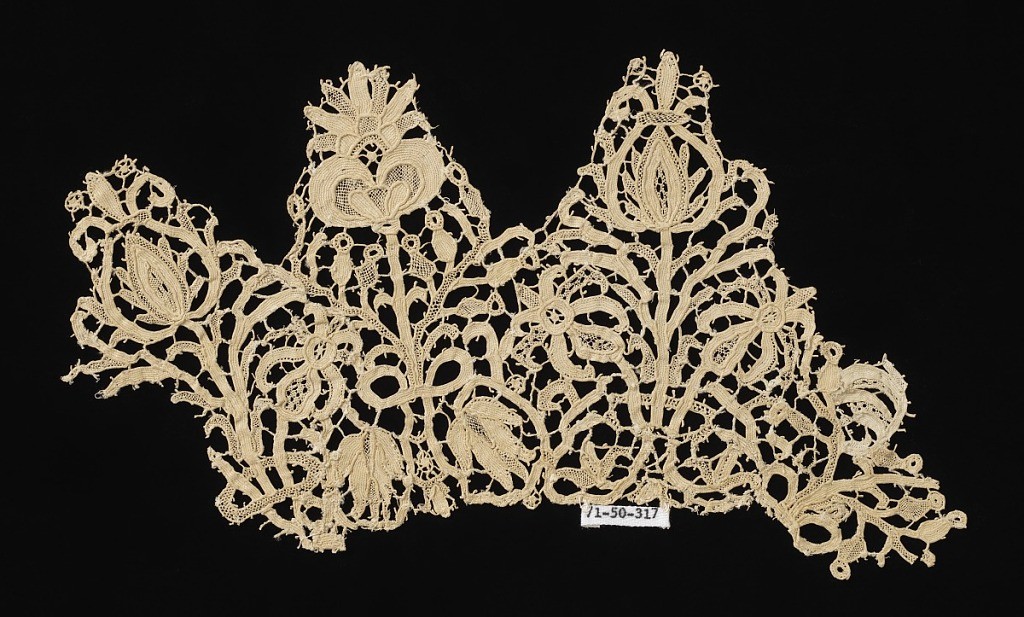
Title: Collar fragment
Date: early 17th century
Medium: linen Technique: needle lace
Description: Collar fragment with symmetrical plants forming pointed tabs.